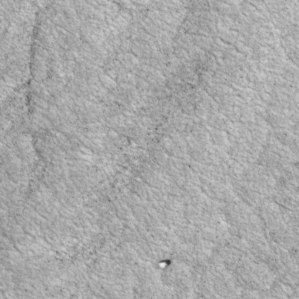
Label: non_frost